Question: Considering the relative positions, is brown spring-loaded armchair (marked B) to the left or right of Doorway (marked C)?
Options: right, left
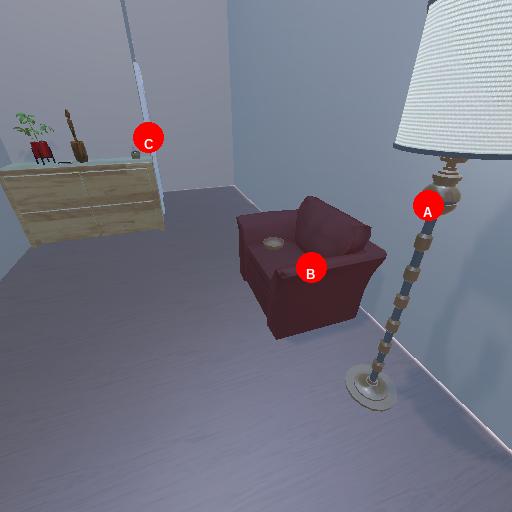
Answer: right